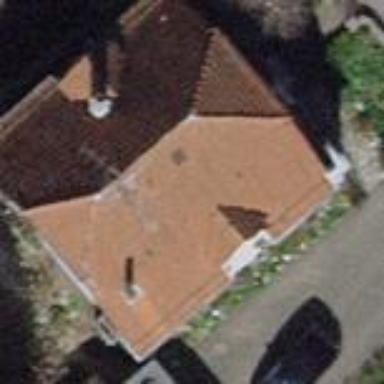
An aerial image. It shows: Building with tiled roof.